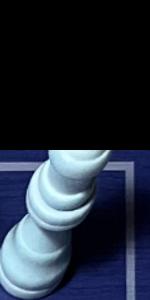
Label: Queen_White